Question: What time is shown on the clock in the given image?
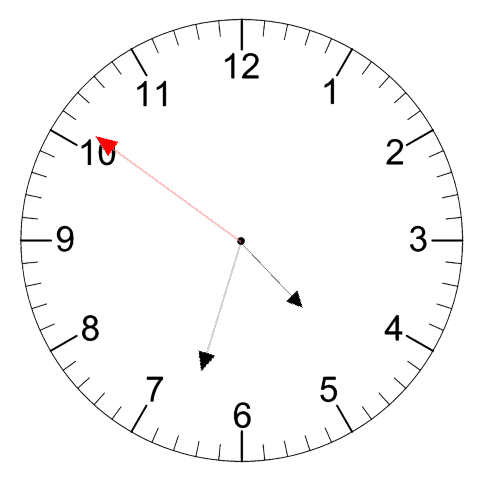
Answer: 04:32:51